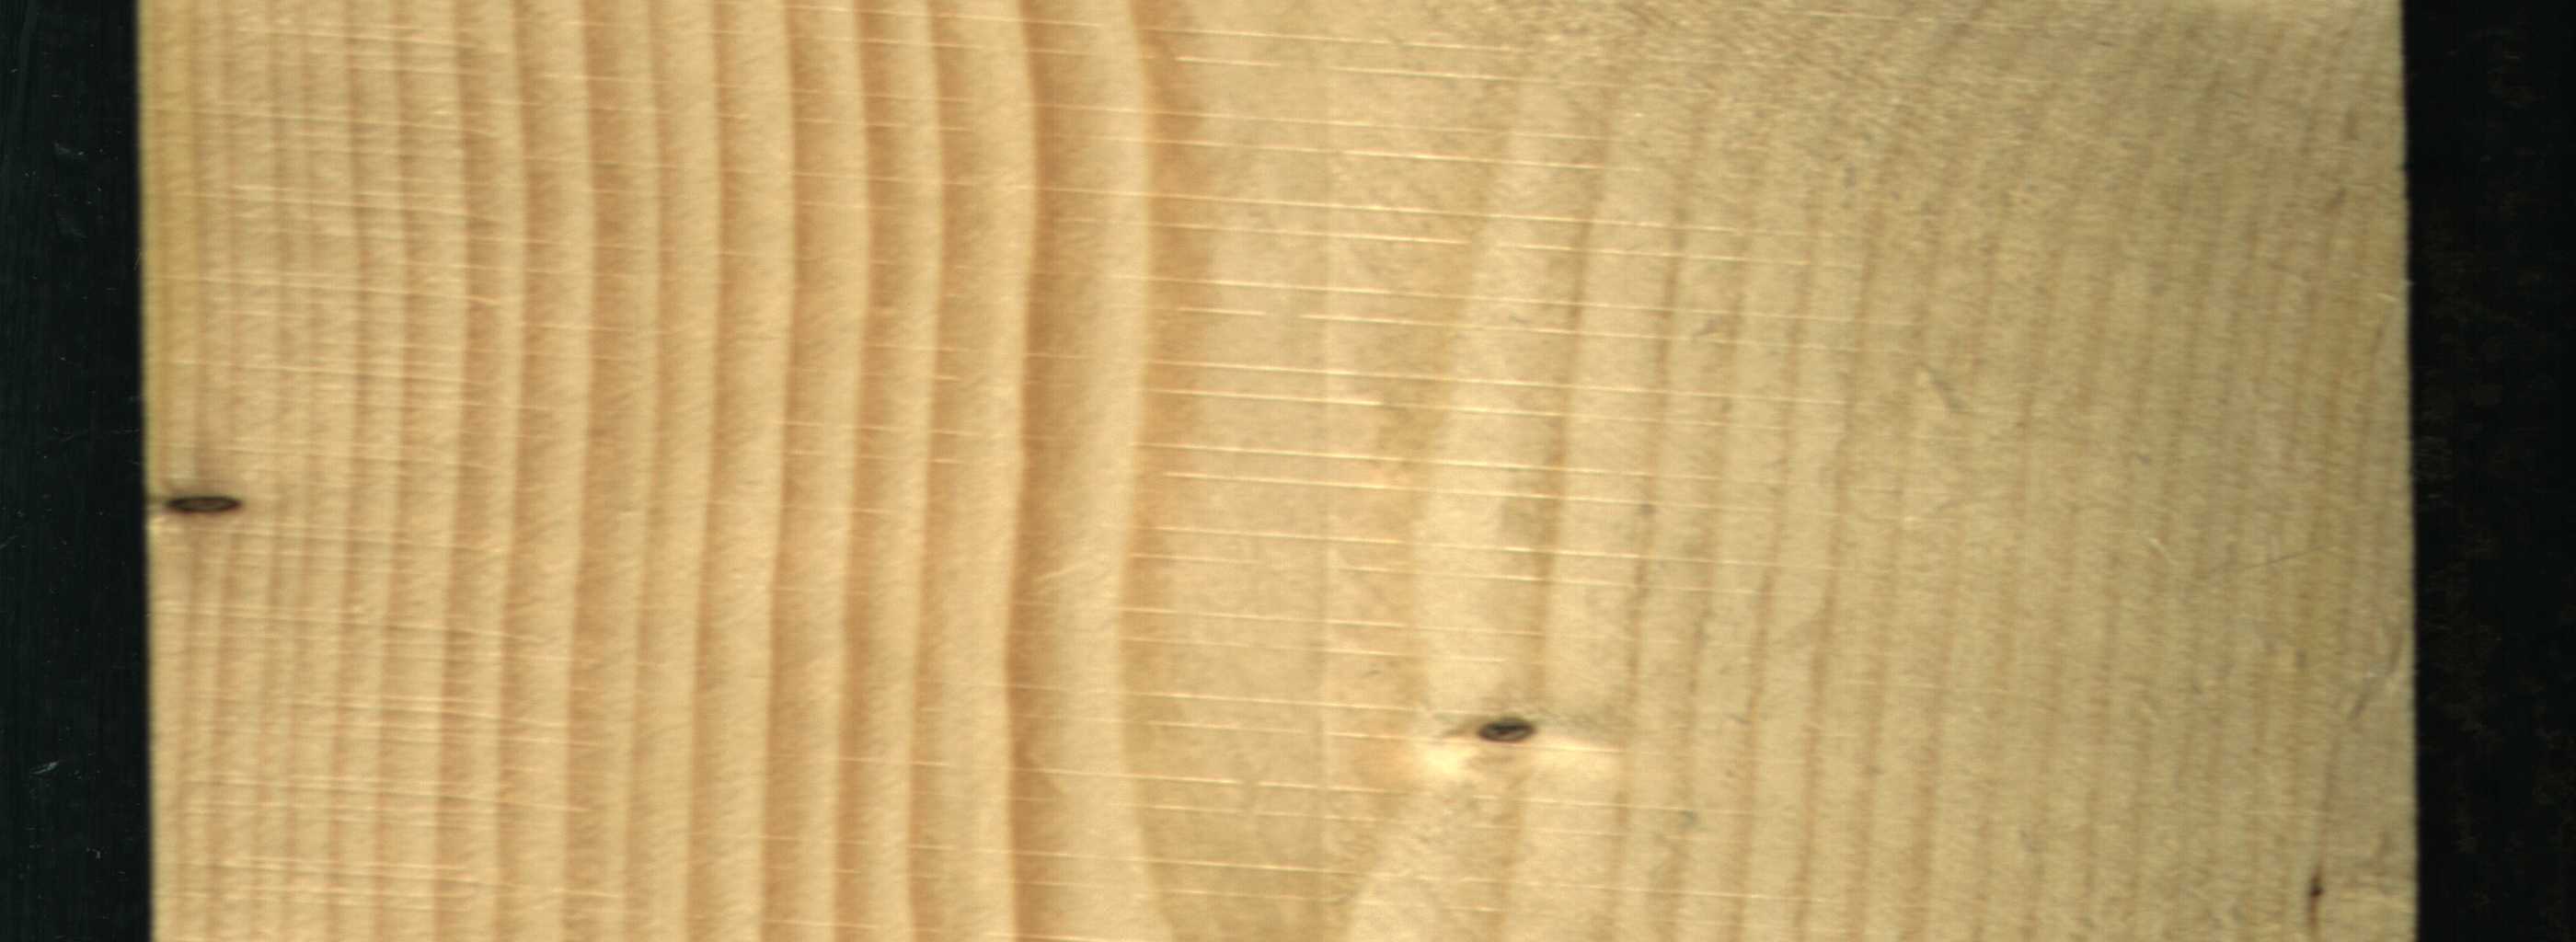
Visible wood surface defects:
Dead_Knot
Live_Knot